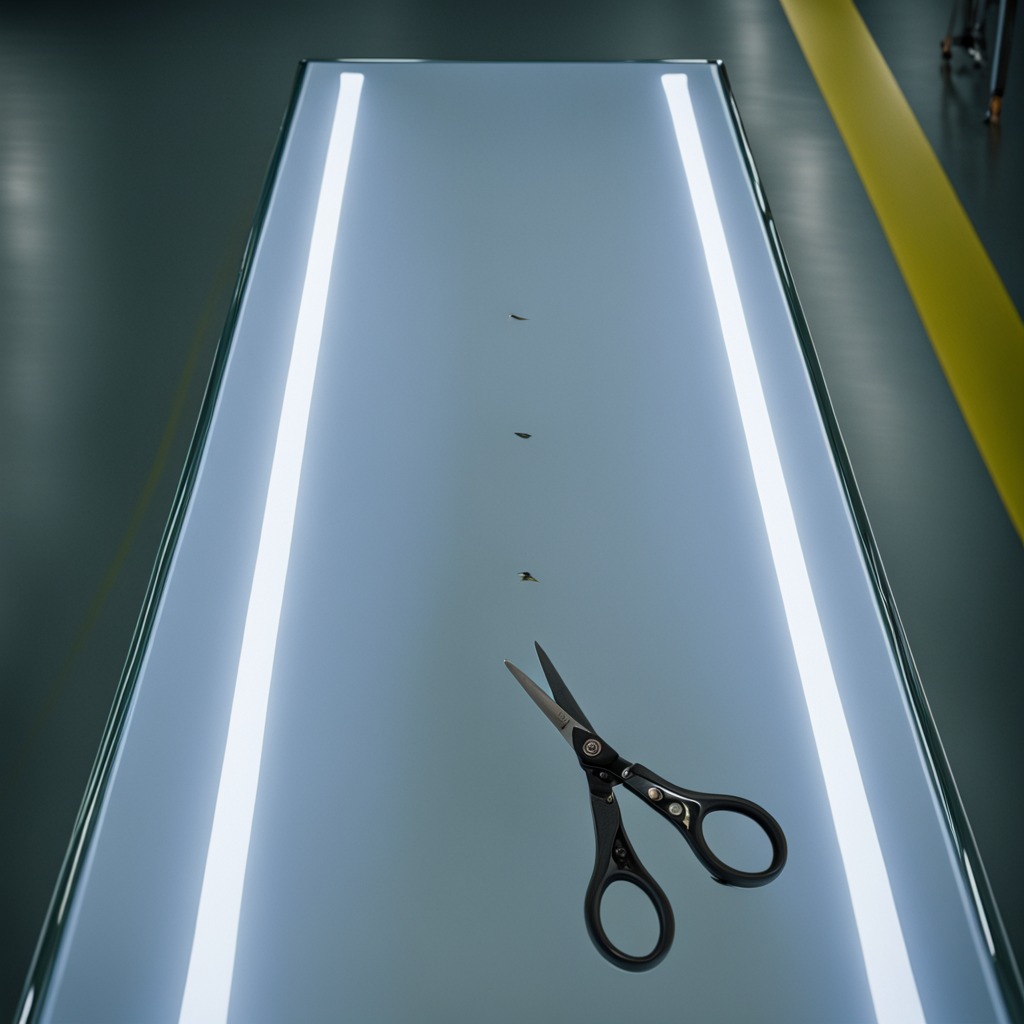
A scissor lies on the high-gloss table in a ship maintenance bay industrial lighting.